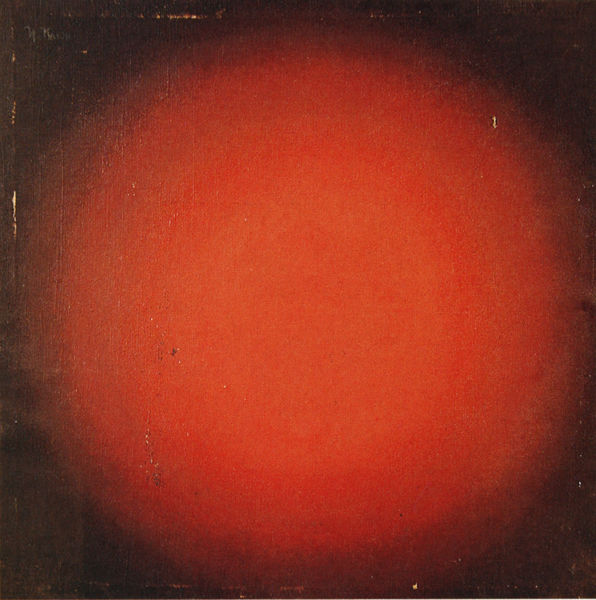
Titel: Rotes Licht. Sphärische Komposition
Künstler: Iwan Kljun
Institution: Art Co. Ltd. (Sammlung George Costakis)
Schlagwörter: dunkel, gemälde, schatten, braun, hell, orange, schwarz, rot, ball, malerei, alt, bild, dämmerung, sonne, blatt, kreis, rund, moderne, warm, abstrakt, farben, wasserfarbe, leuchten, sog, mond, groß, punkt, kugel, ecken, flecken, wärme, schein, rötlich, zentrum, konzentrisch, quadrat, gegenstandslos, abstarkt, sonnenball, wirkung, abstakr, scjein, rot rund